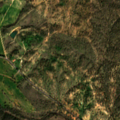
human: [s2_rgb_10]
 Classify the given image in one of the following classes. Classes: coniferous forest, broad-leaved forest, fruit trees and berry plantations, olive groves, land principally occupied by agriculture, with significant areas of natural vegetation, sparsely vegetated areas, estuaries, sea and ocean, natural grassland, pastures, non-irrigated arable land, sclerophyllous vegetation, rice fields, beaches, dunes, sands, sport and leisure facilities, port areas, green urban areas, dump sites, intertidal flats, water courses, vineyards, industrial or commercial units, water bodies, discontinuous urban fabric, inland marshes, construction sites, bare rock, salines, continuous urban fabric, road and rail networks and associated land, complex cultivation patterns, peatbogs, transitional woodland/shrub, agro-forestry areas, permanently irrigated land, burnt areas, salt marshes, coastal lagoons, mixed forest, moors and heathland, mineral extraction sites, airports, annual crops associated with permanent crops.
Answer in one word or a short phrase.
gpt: complex cultivation patterns, agro-forestry areas, broad-leaved forest, transitional woodland/shrub